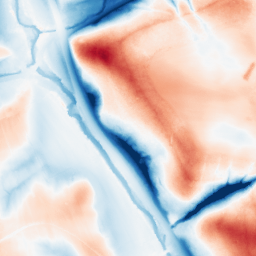
Category: classical
Decomposition family: gaussian_anisotropic
Decomposition parameters: sigma_x: 20
sigma_y: 20
Upsampling method: regularized
Upsampling parameters: scale: 4
lambda_reg: 0.01
Upsampling scale: 4